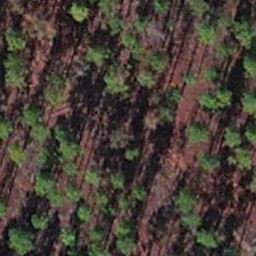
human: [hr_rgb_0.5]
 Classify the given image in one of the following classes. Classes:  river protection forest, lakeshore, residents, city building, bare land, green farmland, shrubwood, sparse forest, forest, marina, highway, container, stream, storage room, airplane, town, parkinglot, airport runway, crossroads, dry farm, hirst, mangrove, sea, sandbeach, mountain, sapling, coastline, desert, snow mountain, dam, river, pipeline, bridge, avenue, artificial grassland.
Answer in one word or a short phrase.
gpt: sapling